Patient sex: M
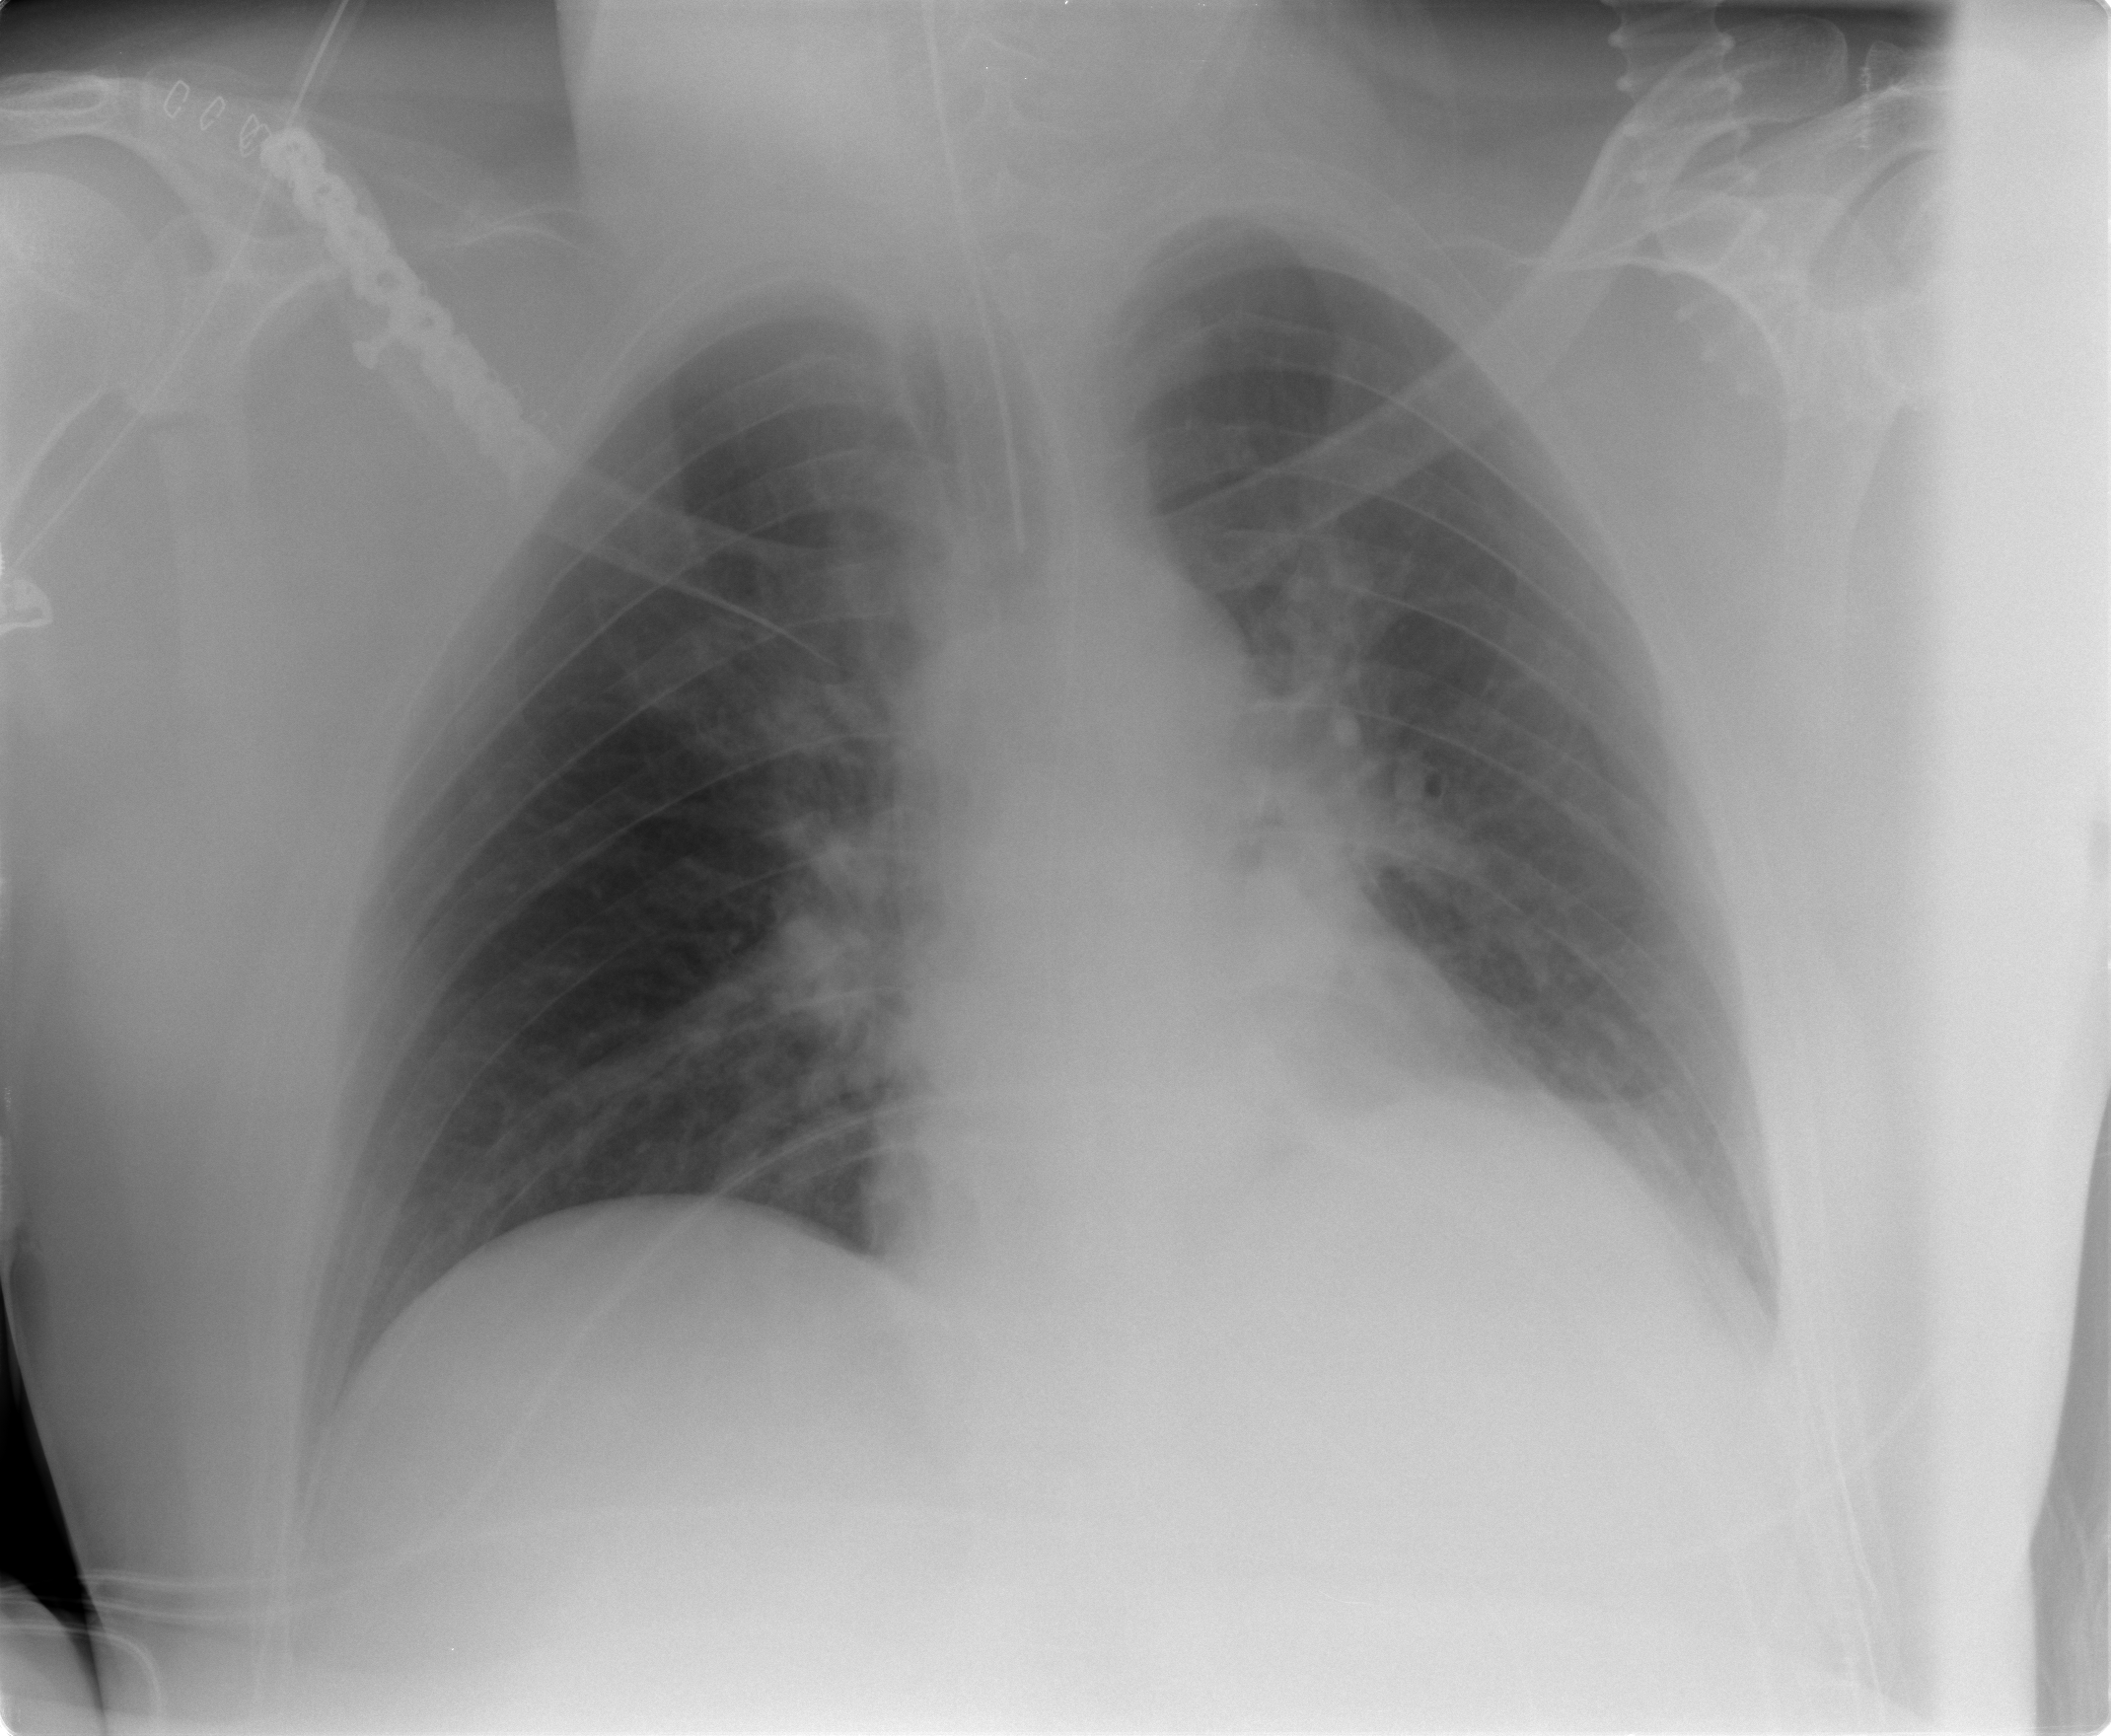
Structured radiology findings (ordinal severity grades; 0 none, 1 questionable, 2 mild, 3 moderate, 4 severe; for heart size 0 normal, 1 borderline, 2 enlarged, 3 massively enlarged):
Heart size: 0
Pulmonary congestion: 2
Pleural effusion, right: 0
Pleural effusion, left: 2
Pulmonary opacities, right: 2
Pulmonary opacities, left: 2
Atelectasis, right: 0
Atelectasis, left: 0